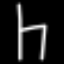
Label: chair